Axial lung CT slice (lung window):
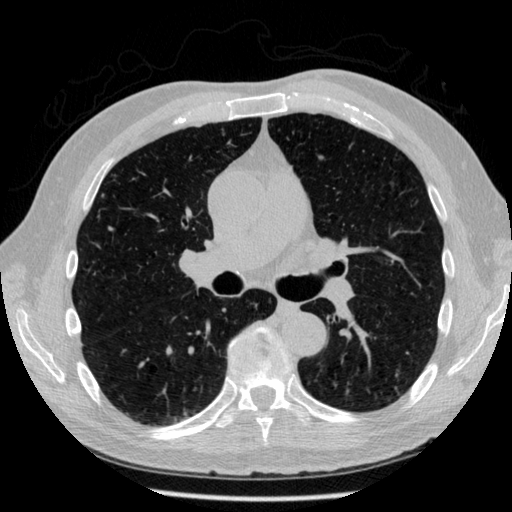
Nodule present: no